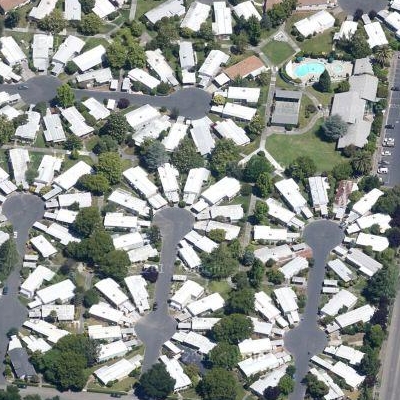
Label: Resident